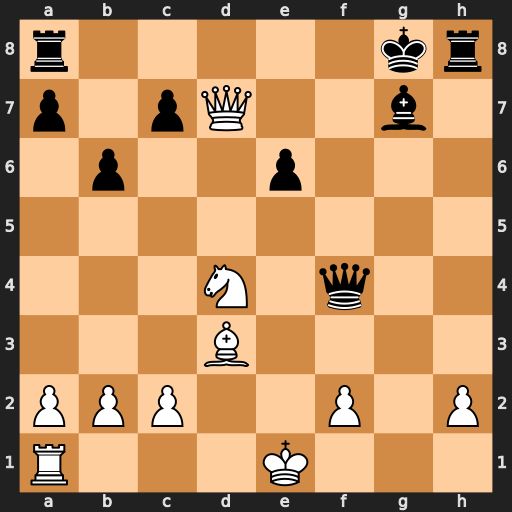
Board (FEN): r5kr/p1pQ2b1/1p2p3/8/3N1q2/3B4/PPP2P1P/R3K3
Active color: w
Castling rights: Q
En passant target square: -
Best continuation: Qxg7+ Kxg7 Nxe6+ Kf6 Nxf4